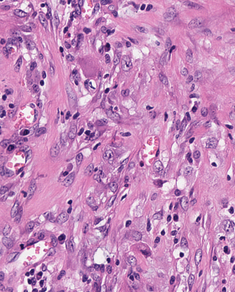
Tumor epithelial tissue: yes
Tumor-associated stroma tissue: yes
Normal tissue: no